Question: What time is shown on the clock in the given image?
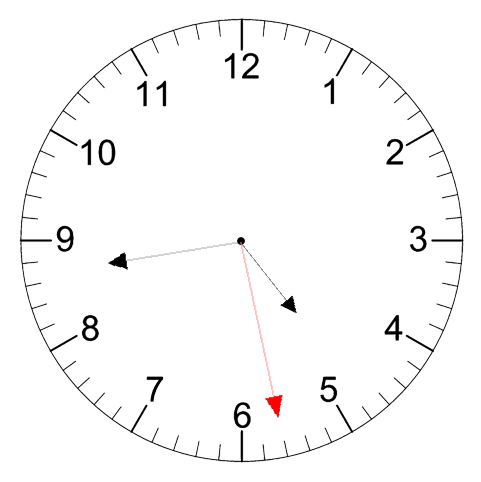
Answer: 04:43:28